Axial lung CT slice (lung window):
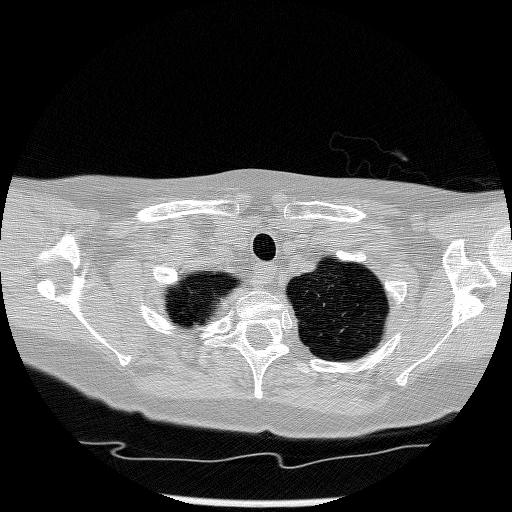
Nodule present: no